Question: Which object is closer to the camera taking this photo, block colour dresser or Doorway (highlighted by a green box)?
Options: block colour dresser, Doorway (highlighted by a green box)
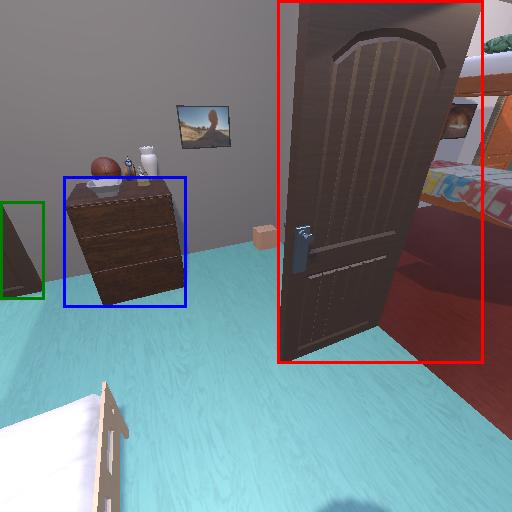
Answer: block colour dresser